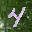
Label: 4